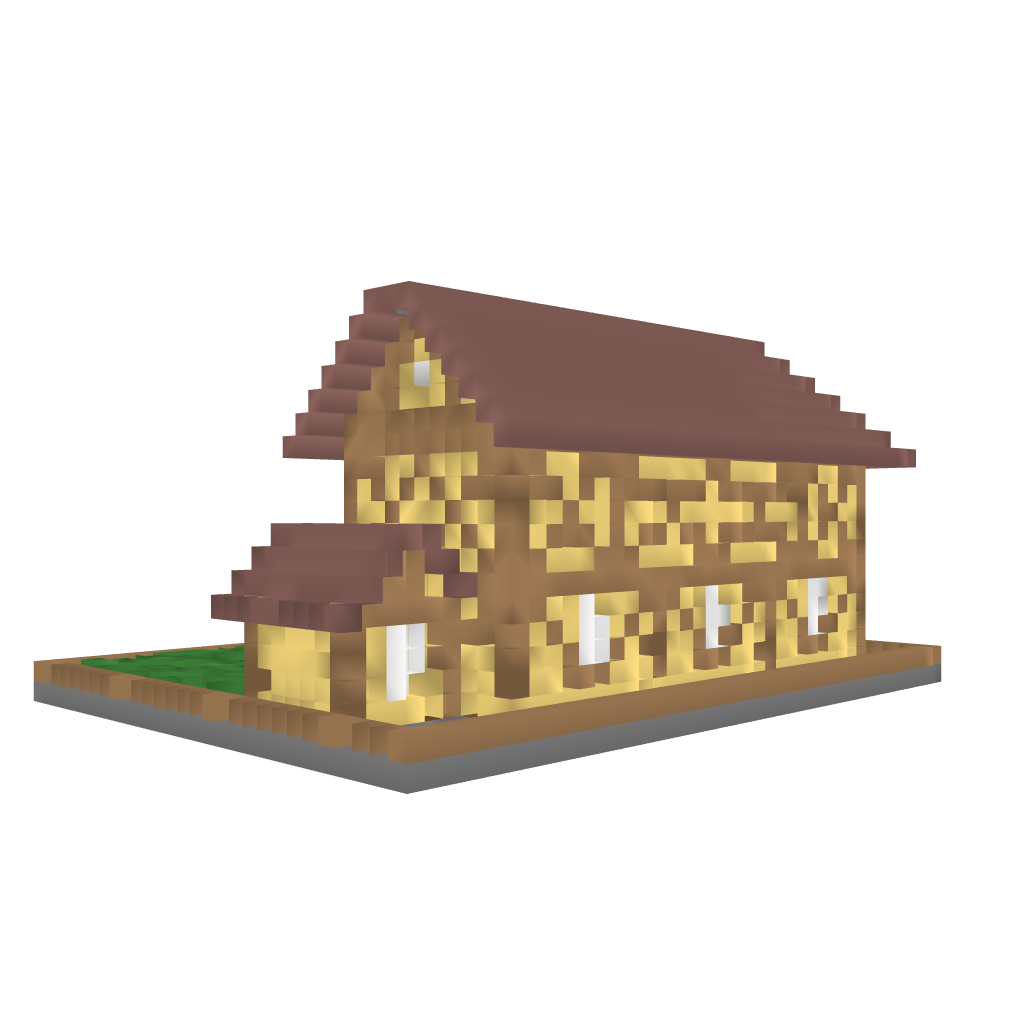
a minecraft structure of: House #4 high quality